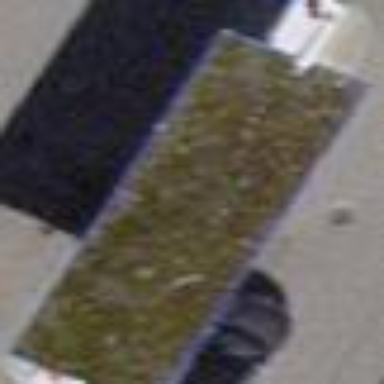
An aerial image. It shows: View of roof of building.